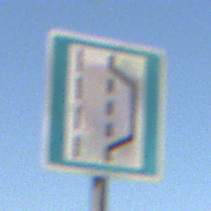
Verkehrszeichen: NothalteUndPannenbucht
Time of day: MorningAfternoon
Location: Outdoor (Nature)
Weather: Clear
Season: NotSpecified
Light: Natural